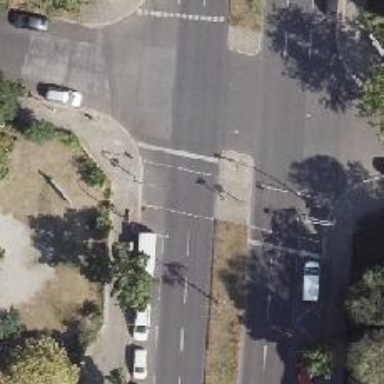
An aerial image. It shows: Asphalt footway with separate island crossing equipped with traffic signals.